Question: I plot here values over length for a chromosome

The middle region without points contains no data and should not get a loess line.
How can I modify my code to stop the loess line over this region?
The data is continuous but I could add lines to mark the blank region with some special value or add a column with a label?? but how to use this in the command?
my current command:
'''
library(IDPmisc)
# plot settings (edit here)
spanv<-0.05
pointcol1="#E69F00"
pointcol2="#56B4E9"
pointcol3="#009E73"
points=20
linecol="green"
xlabs=paste(onechr, " position", " (loess-span=", spanv, ")", sep="")
data1<-NaRV.omit(data[,c(2,7)]) # keep only x and y for the relevant data
# and clean NA and Inf
ylabs='E / A - ratio'
p1<-ggplot(data1, aes(x=start, y=E.R)) +
ylim(0,5) +
geom_point(shape=points, col=pointcol1, na.rm=T) +
geom_hline(aes(yintercept=1, col=linecol)) +
geom_smooth(method="loess", span=spanv, fullrange=F, se=T, na.rm=T) +
xlab(xlabs) +
ylab(ylabs)
'''
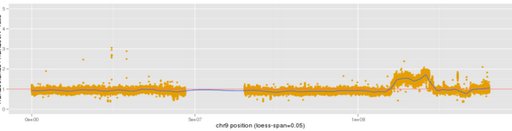
Answer: I would do one of two things:
1. Do the loess() fitting outside of ggplot(), predict for the two regions separately and add each set of predictions to the plot with its own geom_line() layer.
2. Similar to the above, but this time within ggplot() realm of operations. Add two layers to the plot, not one, both using geom_smooth(), but importantly change the data argument supplied to each to refer to just one or the other portion of data.
For the latter, perhaps something like:
'''
....
geom_smooth(data = data[1:n, ], method="loess", span=spanv, fullrange=FALSE,
se=TRUE, na.rm=TRUE) +
geom_smooth(data = data[m:k, ], method="loess", span=spanv, fullrange=FALSE,
se=TRUE, na.rm=TRUE)
....
'''
where 'n' and 'm' and 'k' refer to the indices that mark the end of set 1 and the start and end of set 2 and which need to be defined or supplied by you directly.